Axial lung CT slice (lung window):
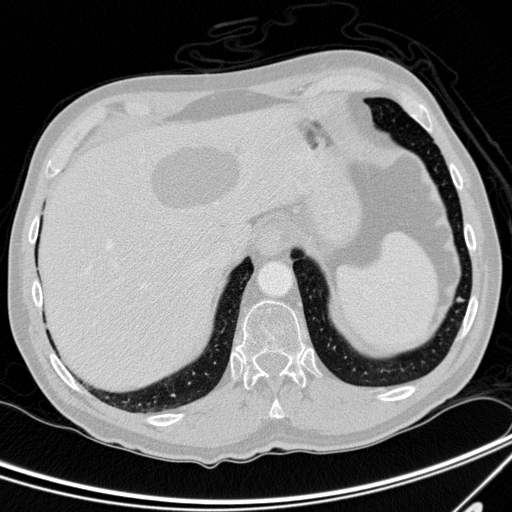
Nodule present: yes
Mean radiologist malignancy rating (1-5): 2.667